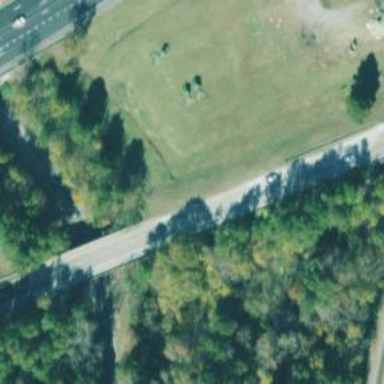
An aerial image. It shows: Bridge over motorway_link.